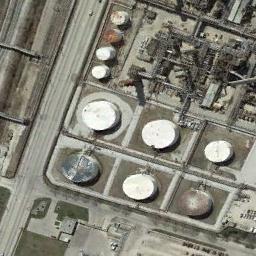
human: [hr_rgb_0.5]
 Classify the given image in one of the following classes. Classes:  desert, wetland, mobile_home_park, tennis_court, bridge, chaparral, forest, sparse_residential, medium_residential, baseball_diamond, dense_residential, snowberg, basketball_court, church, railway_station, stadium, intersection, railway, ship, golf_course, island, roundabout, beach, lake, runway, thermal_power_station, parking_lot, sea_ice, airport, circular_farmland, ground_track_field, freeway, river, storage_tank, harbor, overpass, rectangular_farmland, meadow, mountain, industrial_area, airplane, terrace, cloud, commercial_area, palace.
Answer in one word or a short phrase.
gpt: storage_tank